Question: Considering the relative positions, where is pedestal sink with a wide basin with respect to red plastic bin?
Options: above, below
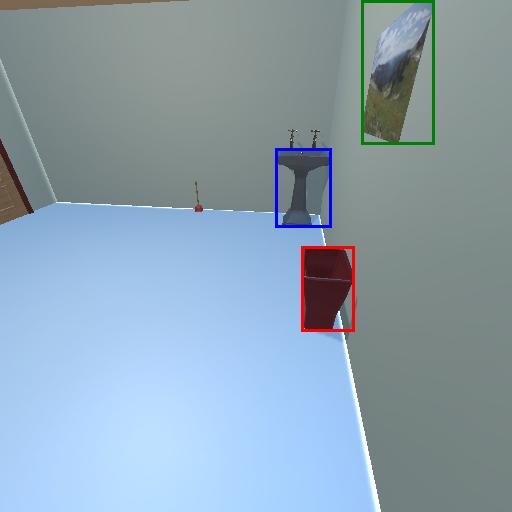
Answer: above